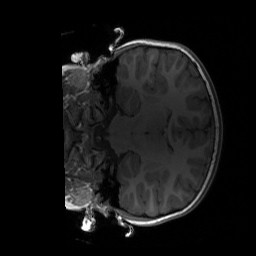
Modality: T1w
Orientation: coronal
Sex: female
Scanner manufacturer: siemens
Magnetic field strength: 3 T
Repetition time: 1.9 s
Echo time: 0.00243 s